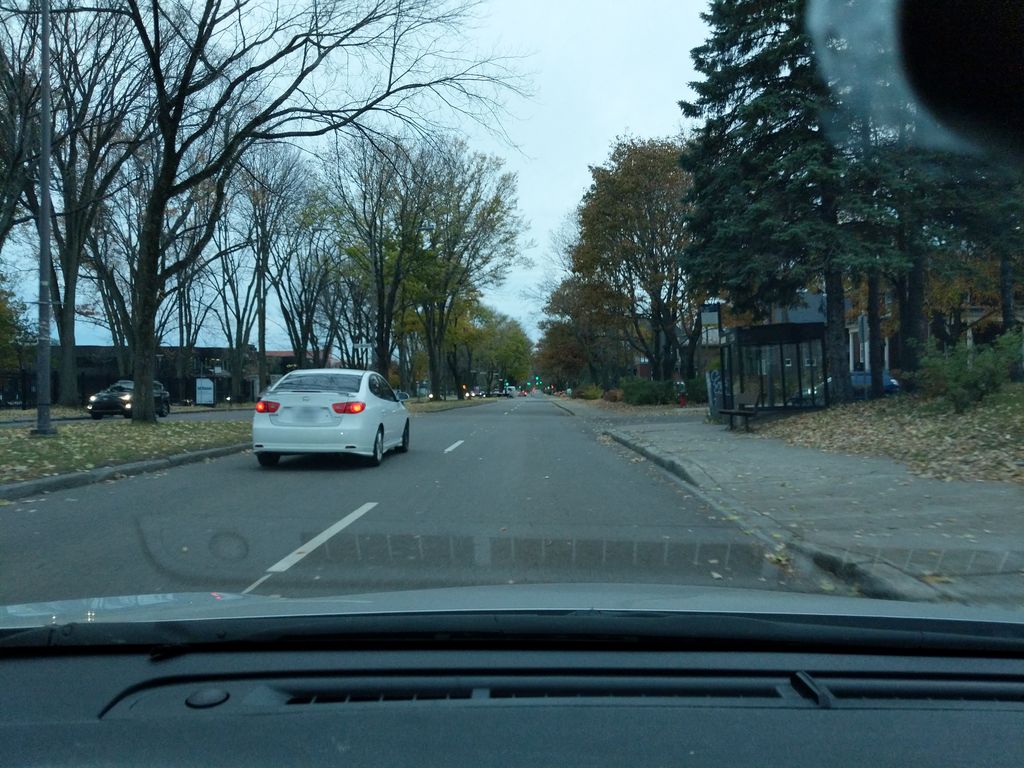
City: quebec_city